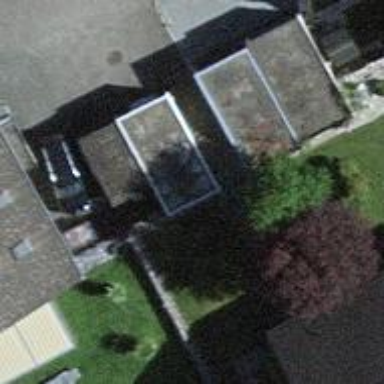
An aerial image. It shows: Garage building.